Field crop: maize
Growth stage: 1
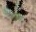
Species: datura